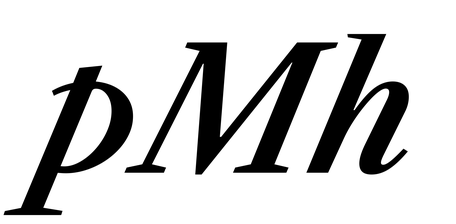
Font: LibreCaslonText-Italic_SemiBold_Italic